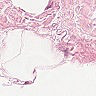
Metastatic tissue present: no